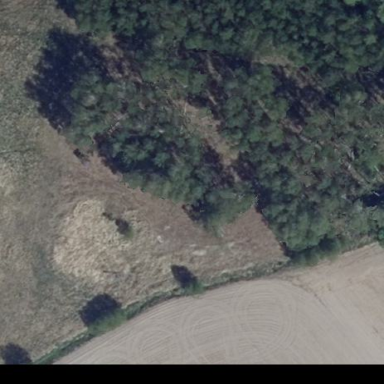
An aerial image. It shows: Forest area.